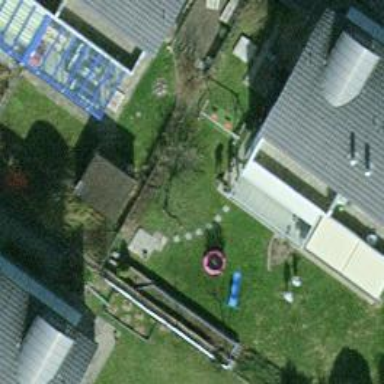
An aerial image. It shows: Semidetached house with skillion roof.